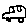
Label: car